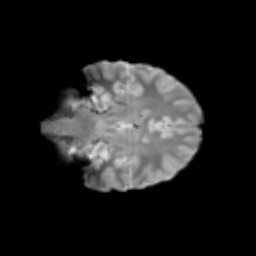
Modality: T2w
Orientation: coronal
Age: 13
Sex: female
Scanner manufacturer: siemens
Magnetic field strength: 3 T
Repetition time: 3.8 s
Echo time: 0.07 s